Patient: sex M, age 58
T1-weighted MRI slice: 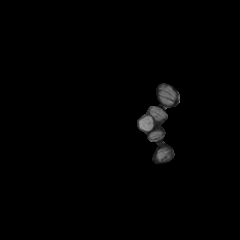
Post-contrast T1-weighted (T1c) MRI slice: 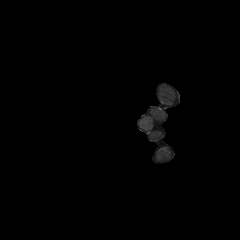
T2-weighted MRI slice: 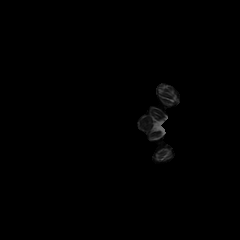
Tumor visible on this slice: no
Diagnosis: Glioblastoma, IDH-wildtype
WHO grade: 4